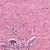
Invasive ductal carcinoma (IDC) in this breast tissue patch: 0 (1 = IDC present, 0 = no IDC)